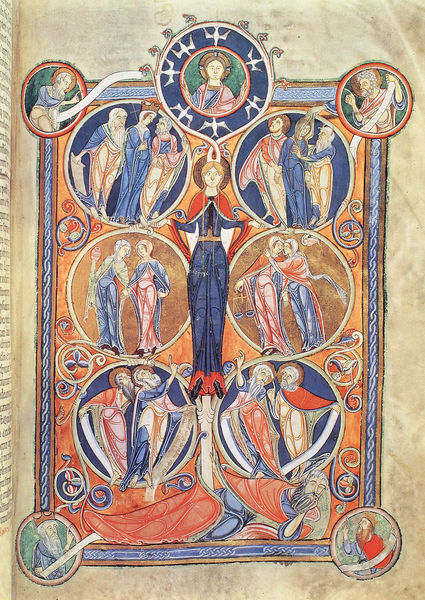
Titel: Die Lambeth Bibel
Standort: Herstellungsort: Canterbury, St. Augustines (EU - GB)
Institution: London, Lambeth Palace Library
Schlagwörter: blau, mann, frauen, frau, orange, rot, gespräch, bart, bibel, rahmen, taube, vögel, gold, stehend, krone, rund, liegen, figuren, könig, ornamente, verzierung, waage, buch, kreuz, tauben, illustration, kreise, christus, heilige, mittelpunkt, maria, rosetten, kreuzform, buchmalerei, evangelisten, chrsitus, zopfmuster